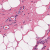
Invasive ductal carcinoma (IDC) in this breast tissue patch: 0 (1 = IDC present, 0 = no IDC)